Field crop: maize
Growth stage: 1
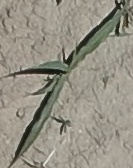
Species: sorghum